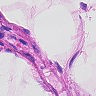
Metastatic tissue present: no